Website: lowes
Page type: billing-address
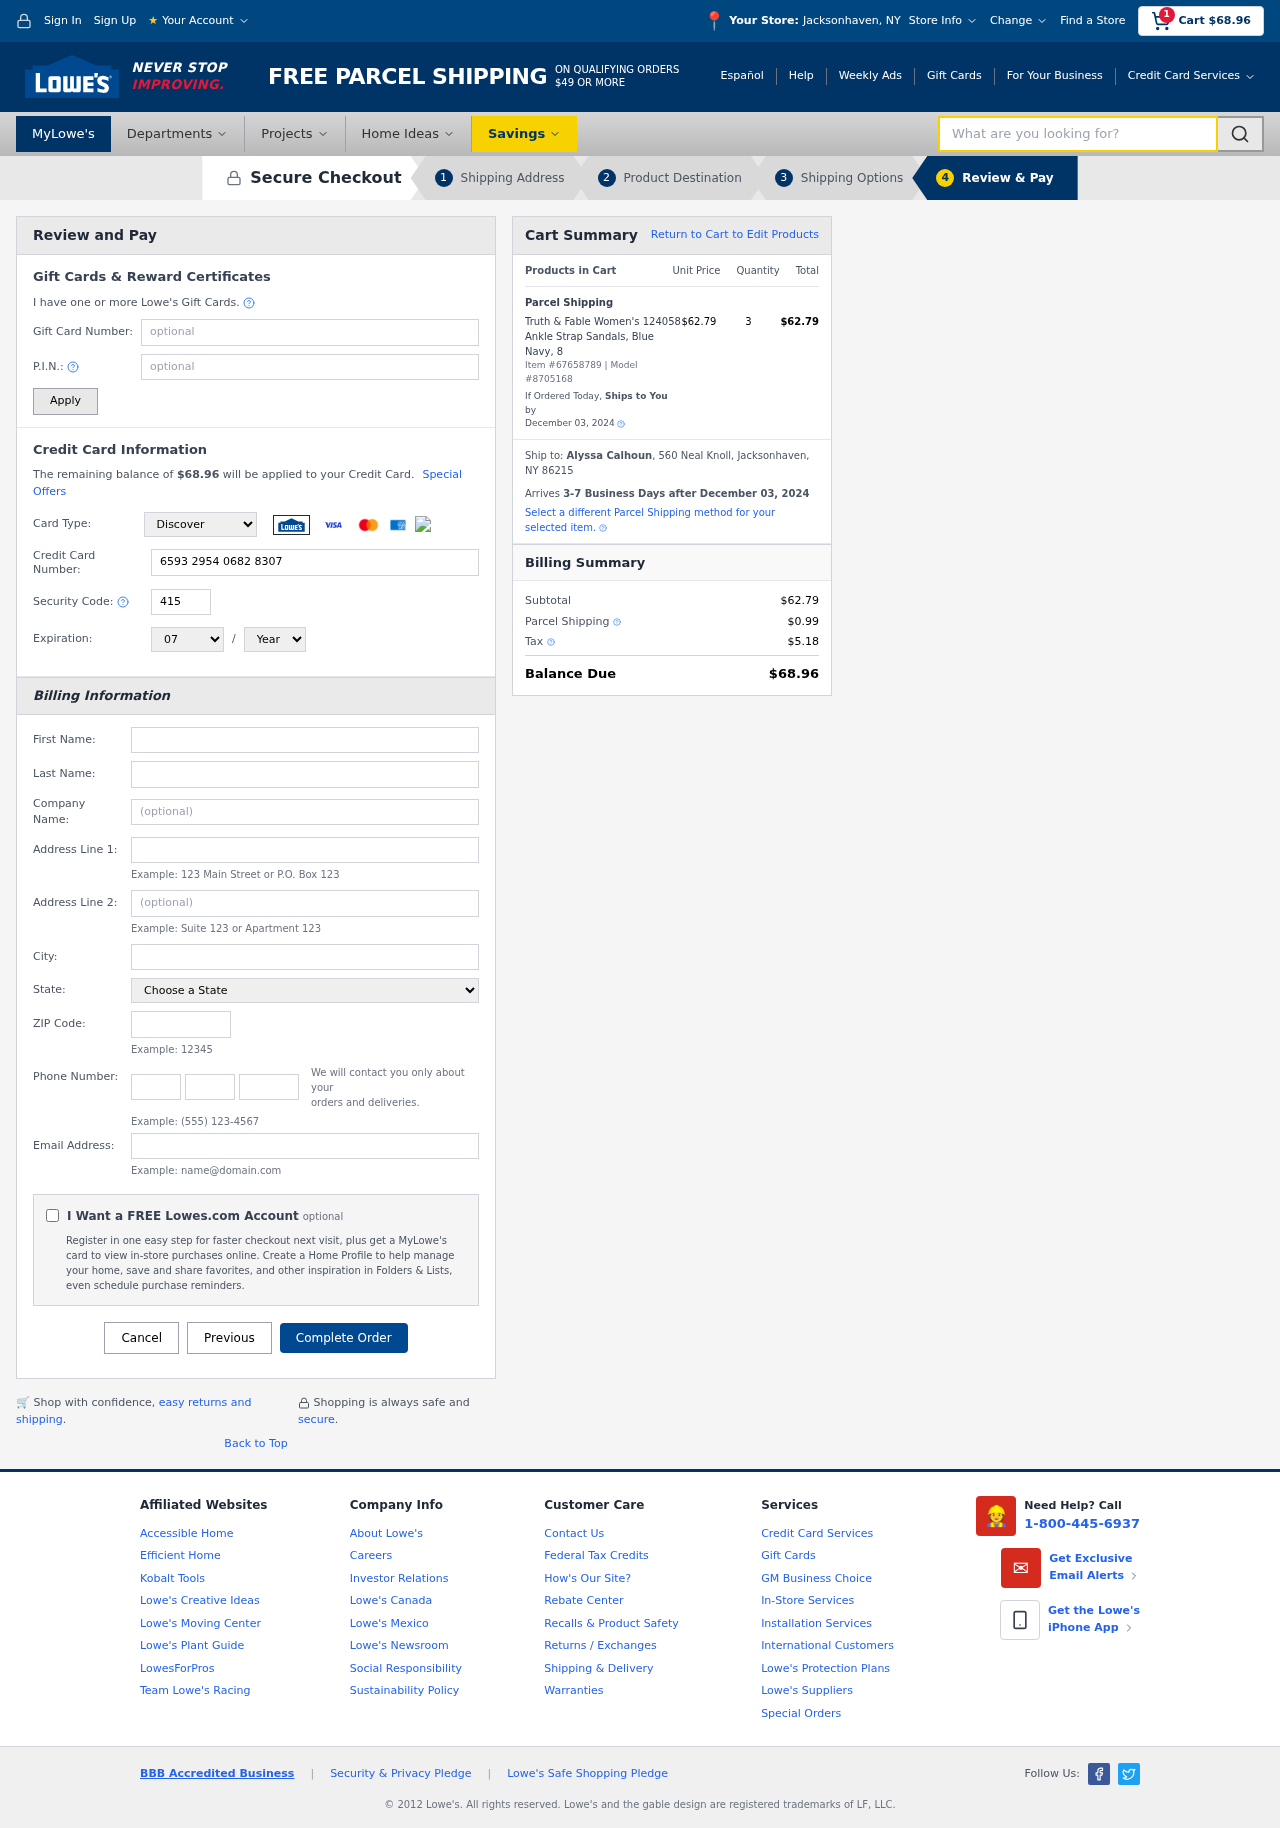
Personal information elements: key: PII_CARD_CVV
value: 415
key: PII_CARD_EXPIRY_MONTH
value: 07
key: PII_CARD_EXPIRY_YEAR
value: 28
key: PII_CARD_NUMBER
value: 6593 2954 0682 8307
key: PII_CARD_TYPE
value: Discover
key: PII_CITY
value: Jacksonhaven
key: PII_CITY_STATE
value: Jacksonhaven, NY
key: PII_COMPANY
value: Moore Group
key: PII_EMAIL
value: alyssa.calhoun@hotmail.com
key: PII_FIRSTNAME
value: Alyssa
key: PII_FULLNAME
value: Alyssa Calhoun
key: PII_LASTNAME
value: Calhoun
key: PII_PHONE_AREA
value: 201
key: PII_PHONE_PREFIX
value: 307
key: PII_PHONE_SUFFIX
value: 0405
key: PII_POSTCODE
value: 86215
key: PII_STATE
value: New York
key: PII_STREET
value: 560 Neal Knoll
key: PII_CITY_STATE_ZIP
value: Jacksonhaven, NY 86215
Product elements: key: PRODUCT1_NAME
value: Truth & Fable Women's 124058 Ankle Strap Sandals, Blue Navy, 8
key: PRODUCT1_PRICE
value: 62.79
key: PRODUCT1_QUANTITY
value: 3
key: PRODUCT_ITEM_NUMBER
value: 67658789
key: PRODUCT_MODEL_NUMBER
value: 8705168
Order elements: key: ORDER_SUBTOTAL
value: $68.96
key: ORDER_TOTAL
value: $68.96
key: ORDER_SHIPPING_DATE
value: December 03, 2024
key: ORDER_SUBTOTAL
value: $62.79
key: ORDER_DELIVERY_DATE
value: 3-7 Business Days after December 03, 2024
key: ORDER_SHIPPING_DATE2
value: December 03, 2024
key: ORDER_SUBTOTAL2
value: $62.79
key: ORDER_SHIPPING_COST
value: $0.99
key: ORDER_TAX
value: $5.18
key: ORDER_TOTAL2
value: $68.96
Search elements: key: HEADER_SEARCH
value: What are you looking for?